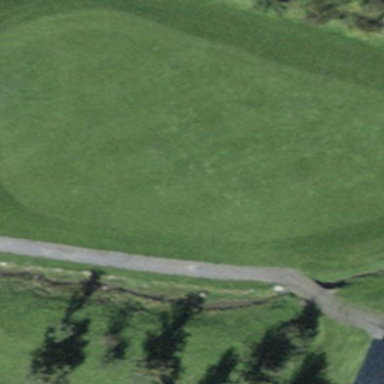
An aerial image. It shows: Grassy area designated as golf fairway.